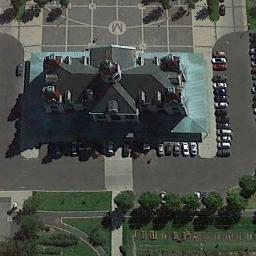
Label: church